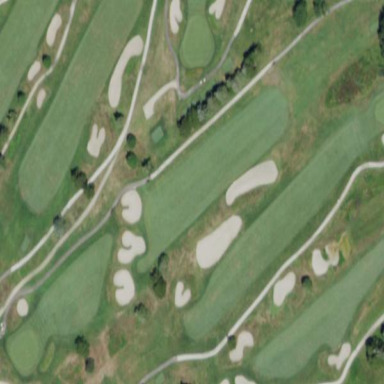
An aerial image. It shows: Rough grassy area used for golf.